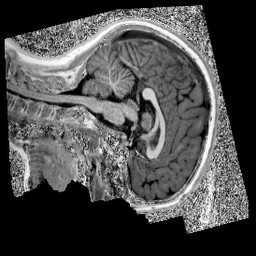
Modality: UNIT1
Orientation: sagittal
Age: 9
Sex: female
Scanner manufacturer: siemens
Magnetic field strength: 3 T
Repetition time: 4 s
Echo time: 0.00303 s